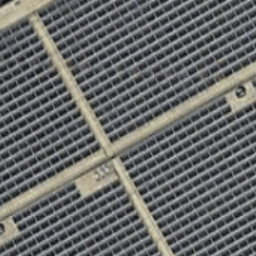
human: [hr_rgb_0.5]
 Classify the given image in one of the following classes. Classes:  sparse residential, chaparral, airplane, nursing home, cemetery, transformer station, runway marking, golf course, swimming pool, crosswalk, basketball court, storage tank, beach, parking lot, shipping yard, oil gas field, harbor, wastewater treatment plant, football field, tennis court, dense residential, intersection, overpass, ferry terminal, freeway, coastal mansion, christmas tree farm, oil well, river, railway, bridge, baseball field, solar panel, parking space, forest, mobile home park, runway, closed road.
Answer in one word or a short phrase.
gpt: solar panel